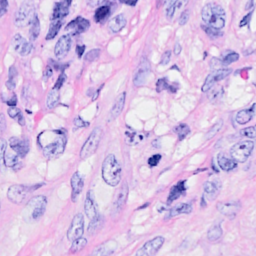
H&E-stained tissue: Breast